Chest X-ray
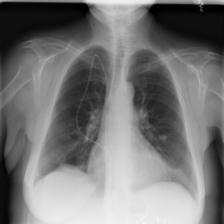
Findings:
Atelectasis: positive
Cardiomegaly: negative
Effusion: negative
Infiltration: negative
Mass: positive
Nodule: negative
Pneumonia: negative
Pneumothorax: negative
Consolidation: negative
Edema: negative
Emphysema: negative
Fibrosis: negative
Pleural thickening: negative
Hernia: negative